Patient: sex M, age 60
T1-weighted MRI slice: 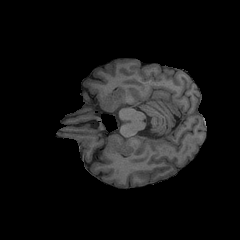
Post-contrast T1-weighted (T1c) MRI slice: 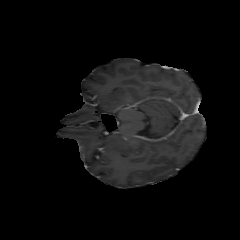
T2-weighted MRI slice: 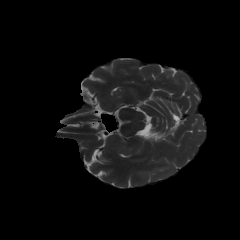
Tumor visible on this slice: no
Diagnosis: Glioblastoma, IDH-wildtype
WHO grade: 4